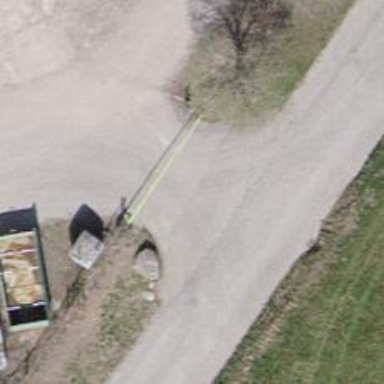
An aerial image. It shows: Lift gate barrier.